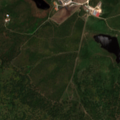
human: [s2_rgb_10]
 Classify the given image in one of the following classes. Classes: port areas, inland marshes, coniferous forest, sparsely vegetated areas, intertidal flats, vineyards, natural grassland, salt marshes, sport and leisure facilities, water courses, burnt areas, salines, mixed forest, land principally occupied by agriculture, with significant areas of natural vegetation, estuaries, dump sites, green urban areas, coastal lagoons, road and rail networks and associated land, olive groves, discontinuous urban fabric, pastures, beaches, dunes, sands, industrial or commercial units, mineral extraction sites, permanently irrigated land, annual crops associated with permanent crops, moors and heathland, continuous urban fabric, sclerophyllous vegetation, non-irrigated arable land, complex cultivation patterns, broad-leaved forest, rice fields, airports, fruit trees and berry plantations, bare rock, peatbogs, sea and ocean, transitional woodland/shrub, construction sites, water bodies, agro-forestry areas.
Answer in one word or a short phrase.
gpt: continuous urban fabric